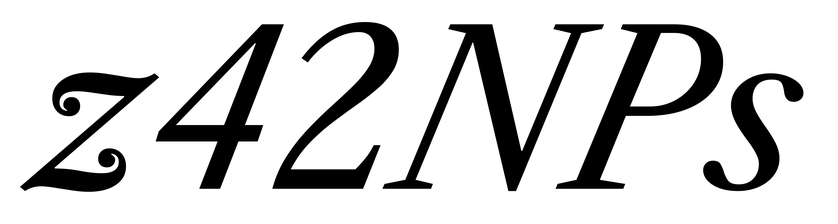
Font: LibreCaslonText-Italic_Italic